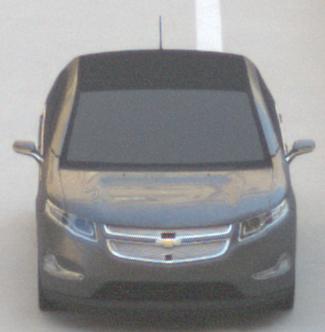
Make: Chevrolet
Model: Volt
Detailed model: Volt
Model produced from: 2011/11
Model produced until: 2014/08
Doors: 5
Color: gray
Road condition: dry road
Daytime: morning or afternoon
Contrast: low contrast